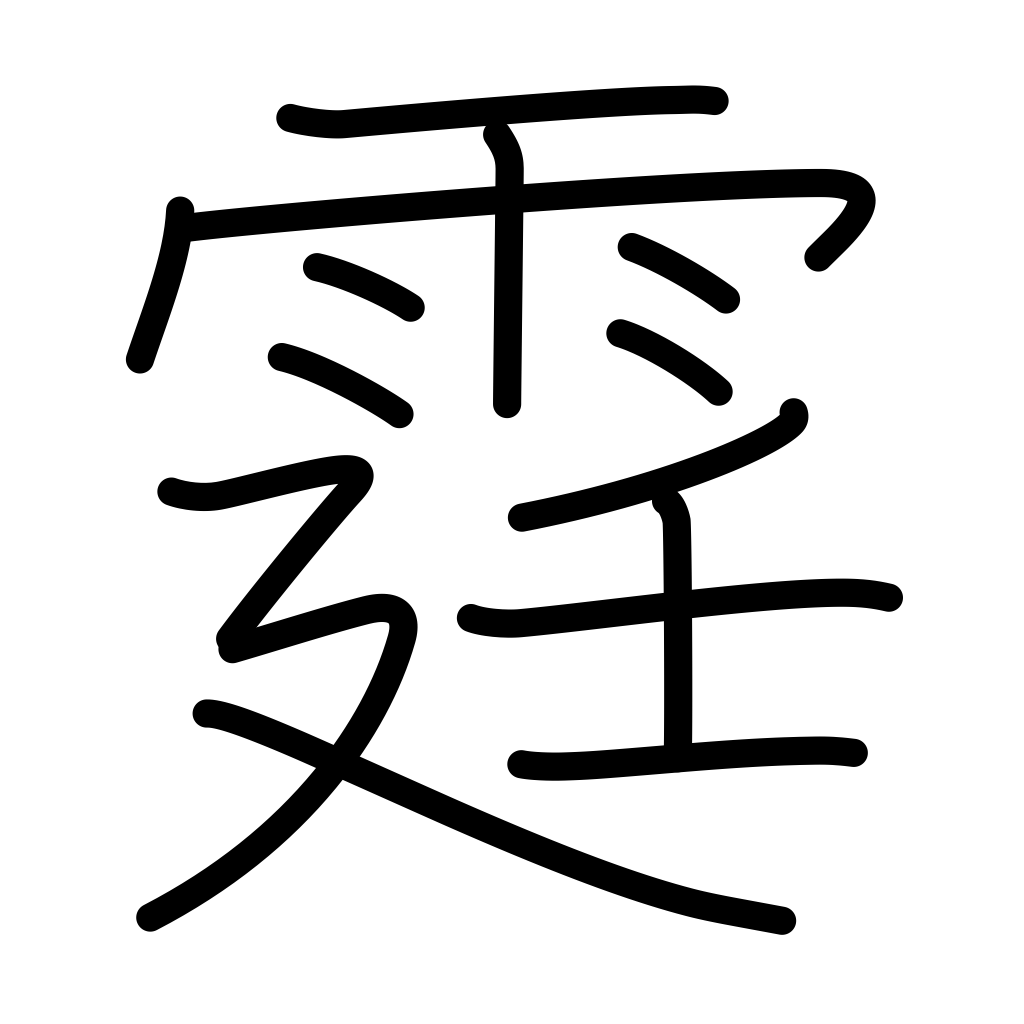
Meaning: lightning, thunder